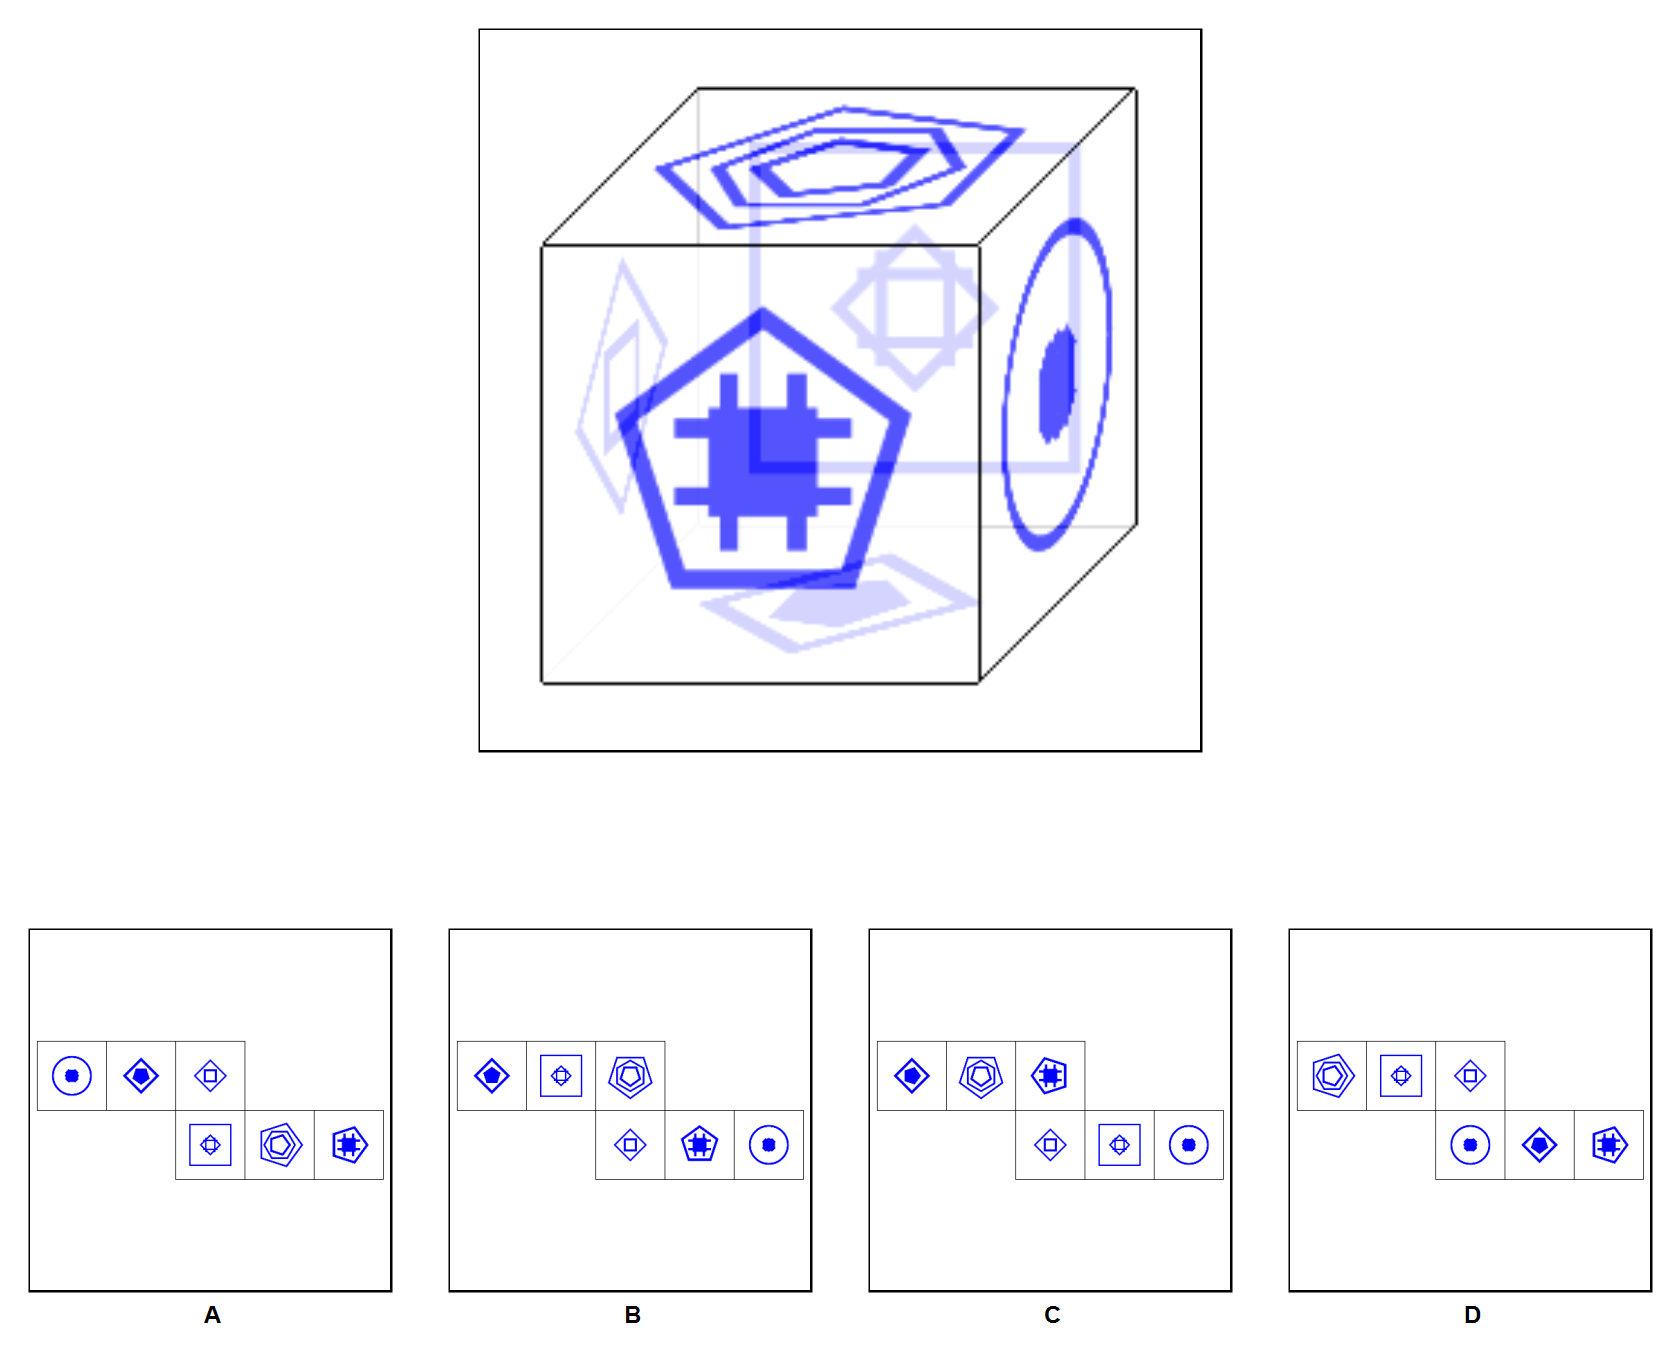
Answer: B